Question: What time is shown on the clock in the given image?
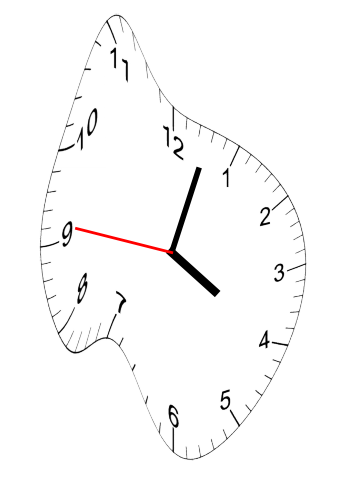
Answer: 04:02:46